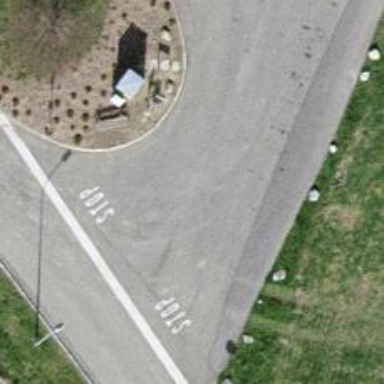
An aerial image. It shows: Bus stop with designated public transport stop position.